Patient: sex M, age 65
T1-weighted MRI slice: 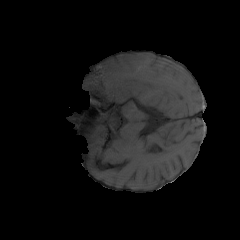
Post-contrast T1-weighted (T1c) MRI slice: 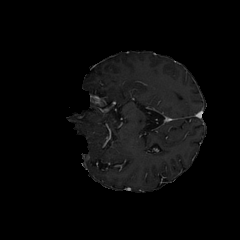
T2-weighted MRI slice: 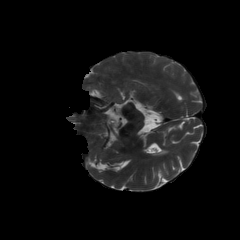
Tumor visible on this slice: no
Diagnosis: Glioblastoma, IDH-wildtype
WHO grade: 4